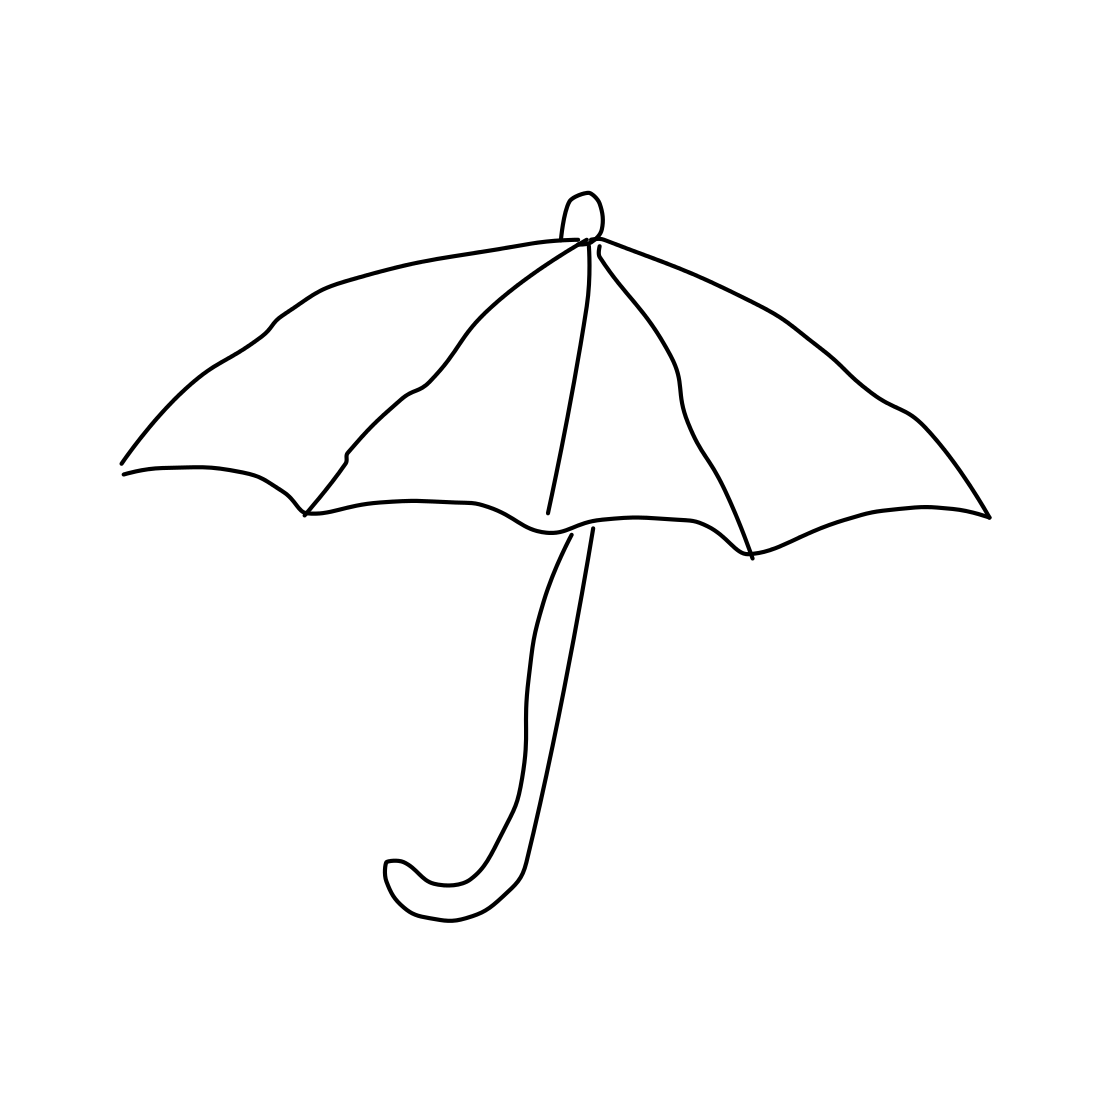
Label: umbrella